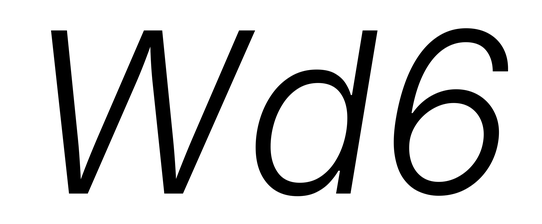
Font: Inter-Italic_Light_Italic